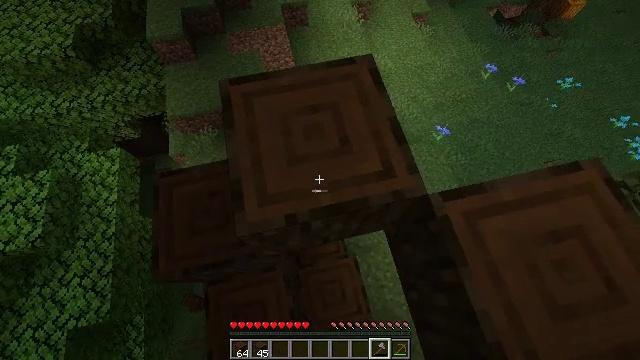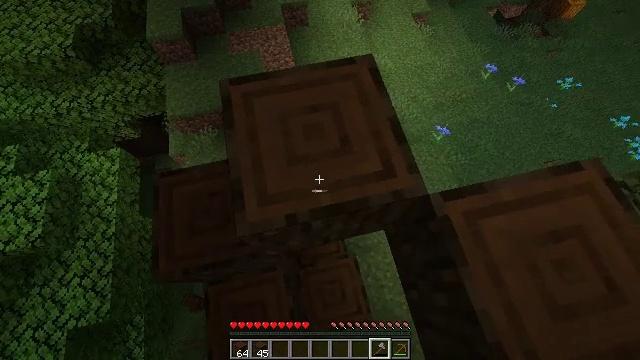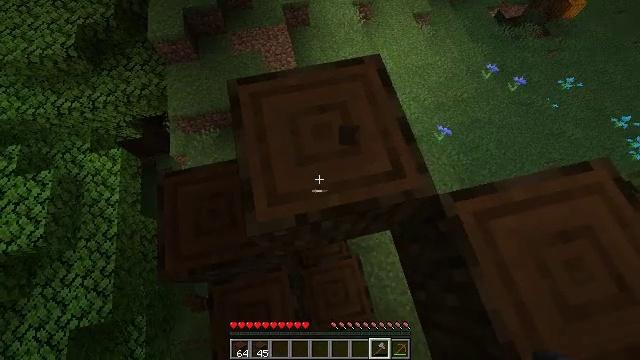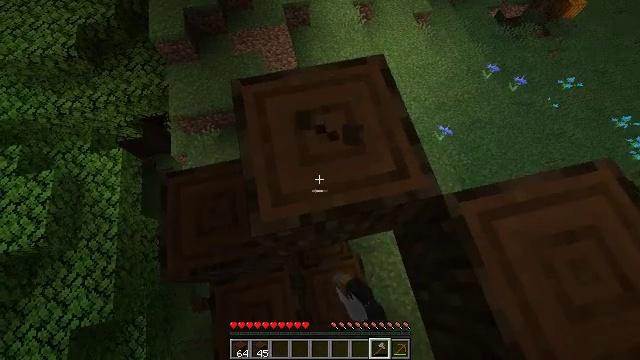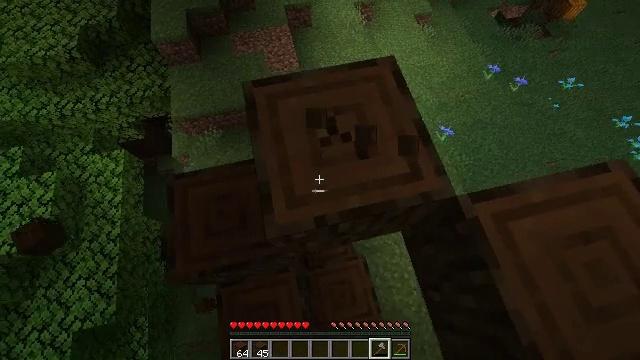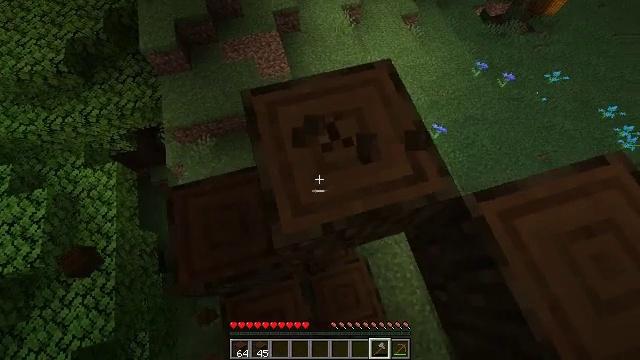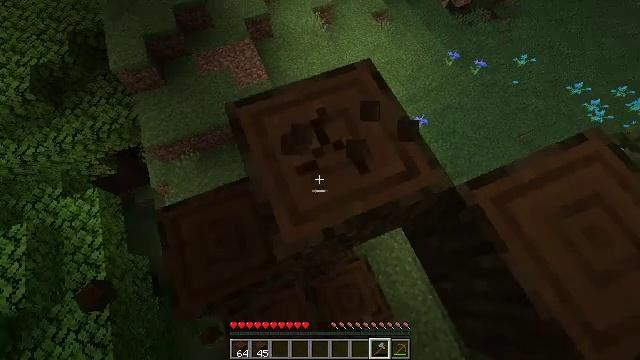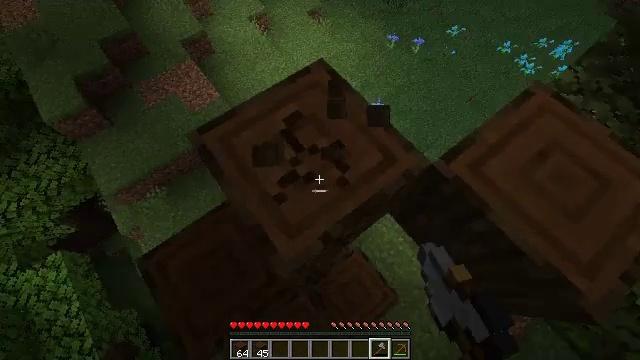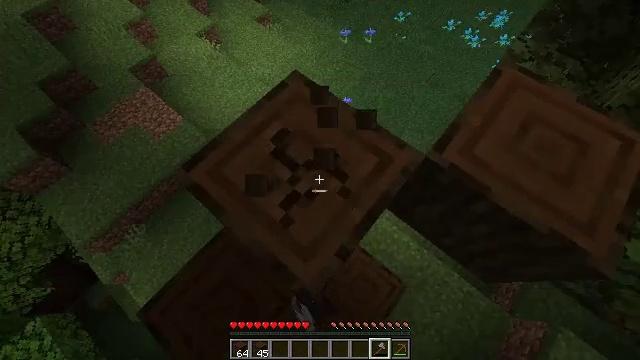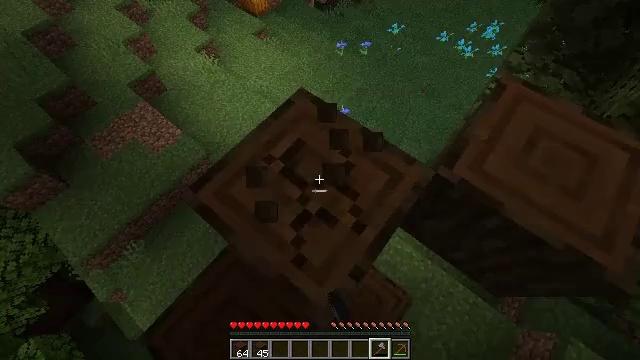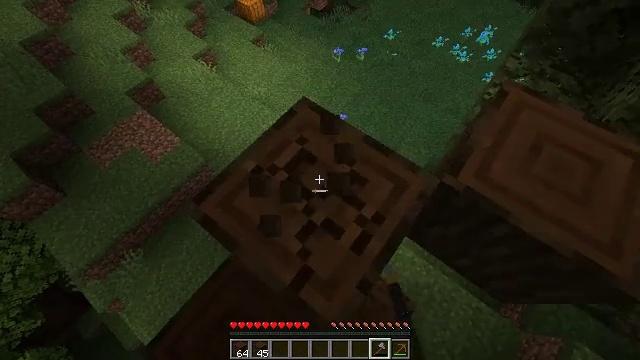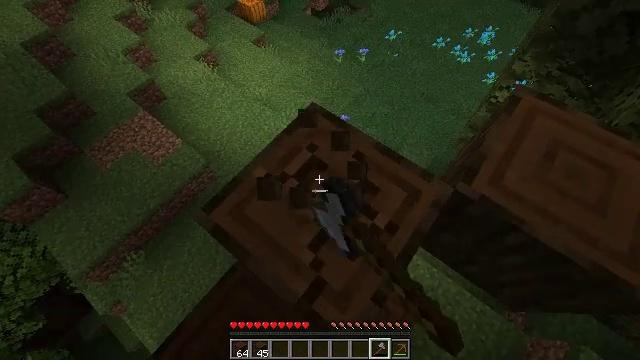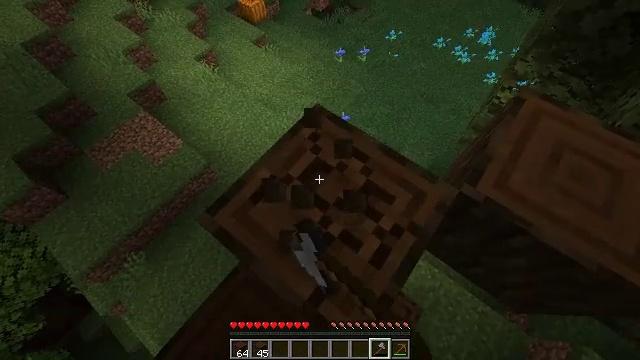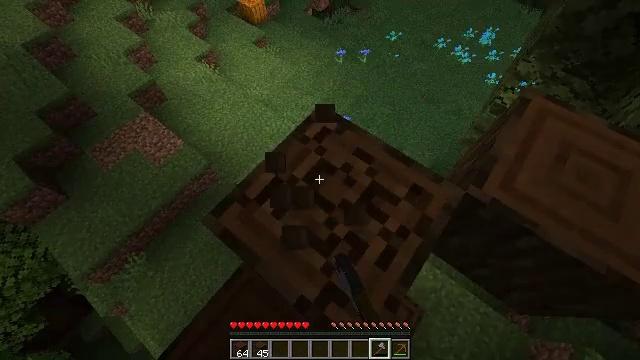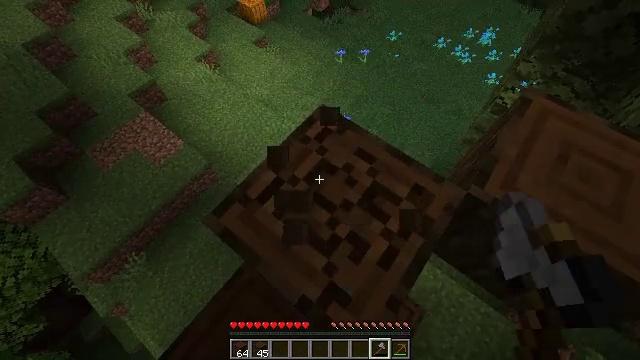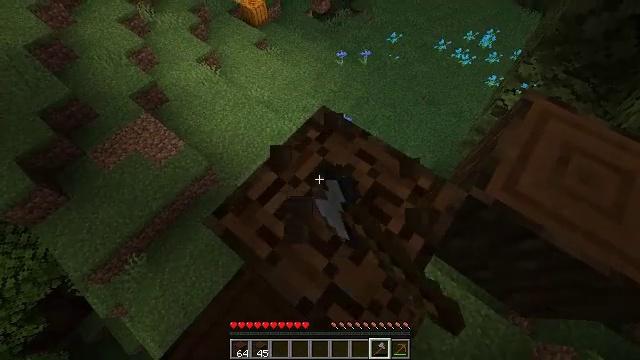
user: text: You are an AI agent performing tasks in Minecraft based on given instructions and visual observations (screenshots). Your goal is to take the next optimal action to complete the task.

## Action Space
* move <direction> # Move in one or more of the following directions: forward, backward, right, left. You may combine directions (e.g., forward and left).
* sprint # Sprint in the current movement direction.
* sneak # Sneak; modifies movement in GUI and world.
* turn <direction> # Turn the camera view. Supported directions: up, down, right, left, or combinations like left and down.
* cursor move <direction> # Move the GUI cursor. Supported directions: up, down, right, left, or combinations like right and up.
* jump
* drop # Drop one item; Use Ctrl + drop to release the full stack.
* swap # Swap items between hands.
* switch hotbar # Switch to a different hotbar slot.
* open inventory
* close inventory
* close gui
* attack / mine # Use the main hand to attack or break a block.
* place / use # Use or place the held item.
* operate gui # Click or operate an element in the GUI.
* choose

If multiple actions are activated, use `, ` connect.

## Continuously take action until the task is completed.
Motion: motion action
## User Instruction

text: Mine the dark oak log from a tree.
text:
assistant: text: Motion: move left, sneak
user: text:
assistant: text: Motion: move left, sneak, attack / mine
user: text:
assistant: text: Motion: move left, sneak, attack / mine
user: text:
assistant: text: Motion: move left, sneak, attack / mine
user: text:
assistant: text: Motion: move forward and move left, sneak, turn right, attack / mine
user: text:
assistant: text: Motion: move forward and move left, sneak, turn right, attack / mine
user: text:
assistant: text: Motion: move forward and move left, sneak, turn right, attack / mine
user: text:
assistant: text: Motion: move forward and move left, sneak, turn right, attack / mine
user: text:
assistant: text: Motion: move forward and move left, sneak, turn right and up, attack / mine
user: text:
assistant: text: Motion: move forward and move left, sneak, turn up, attack / mine
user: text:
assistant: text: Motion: sneak, attack / mine
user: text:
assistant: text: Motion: sneak, attack / mine
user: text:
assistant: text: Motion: sneak, attack / mine
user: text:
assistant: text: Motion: sneak, attack / mine
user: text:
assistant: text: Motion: sneak, attack / mine
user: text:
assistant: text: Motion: sneak, turn right and down, attack / mine
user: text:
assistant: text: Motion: sneak, turn right and down, attack / mine
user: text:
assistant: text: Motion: sneak, turn right, attack / mine
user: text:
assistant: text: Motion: sneak, turn right, attack / mine
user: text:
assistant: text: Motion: move back, sneak, turn right, attack / mine
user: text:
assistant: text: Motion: move back, sneak, turn right and up, attack / mine
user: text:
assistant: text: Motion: move back, sneak, turn right and up, attack / mine
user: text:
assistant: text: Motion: move back, sneak, turn right and up, attack / mine
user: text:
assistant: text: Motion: move back, sneak, turn right and up, attack / mine
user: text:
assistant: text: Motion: move back, sneak, turn right and up, attack / mine
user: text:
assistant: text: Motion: sneak, turn up, attack / mine
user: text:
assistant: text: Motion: sneak, turn up, attack / mine
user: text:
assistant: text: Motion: sneak, attack / mine
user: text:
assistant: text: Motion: sneak, attack / mine
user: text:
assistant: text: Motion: sneak, attack / mine